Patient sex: M
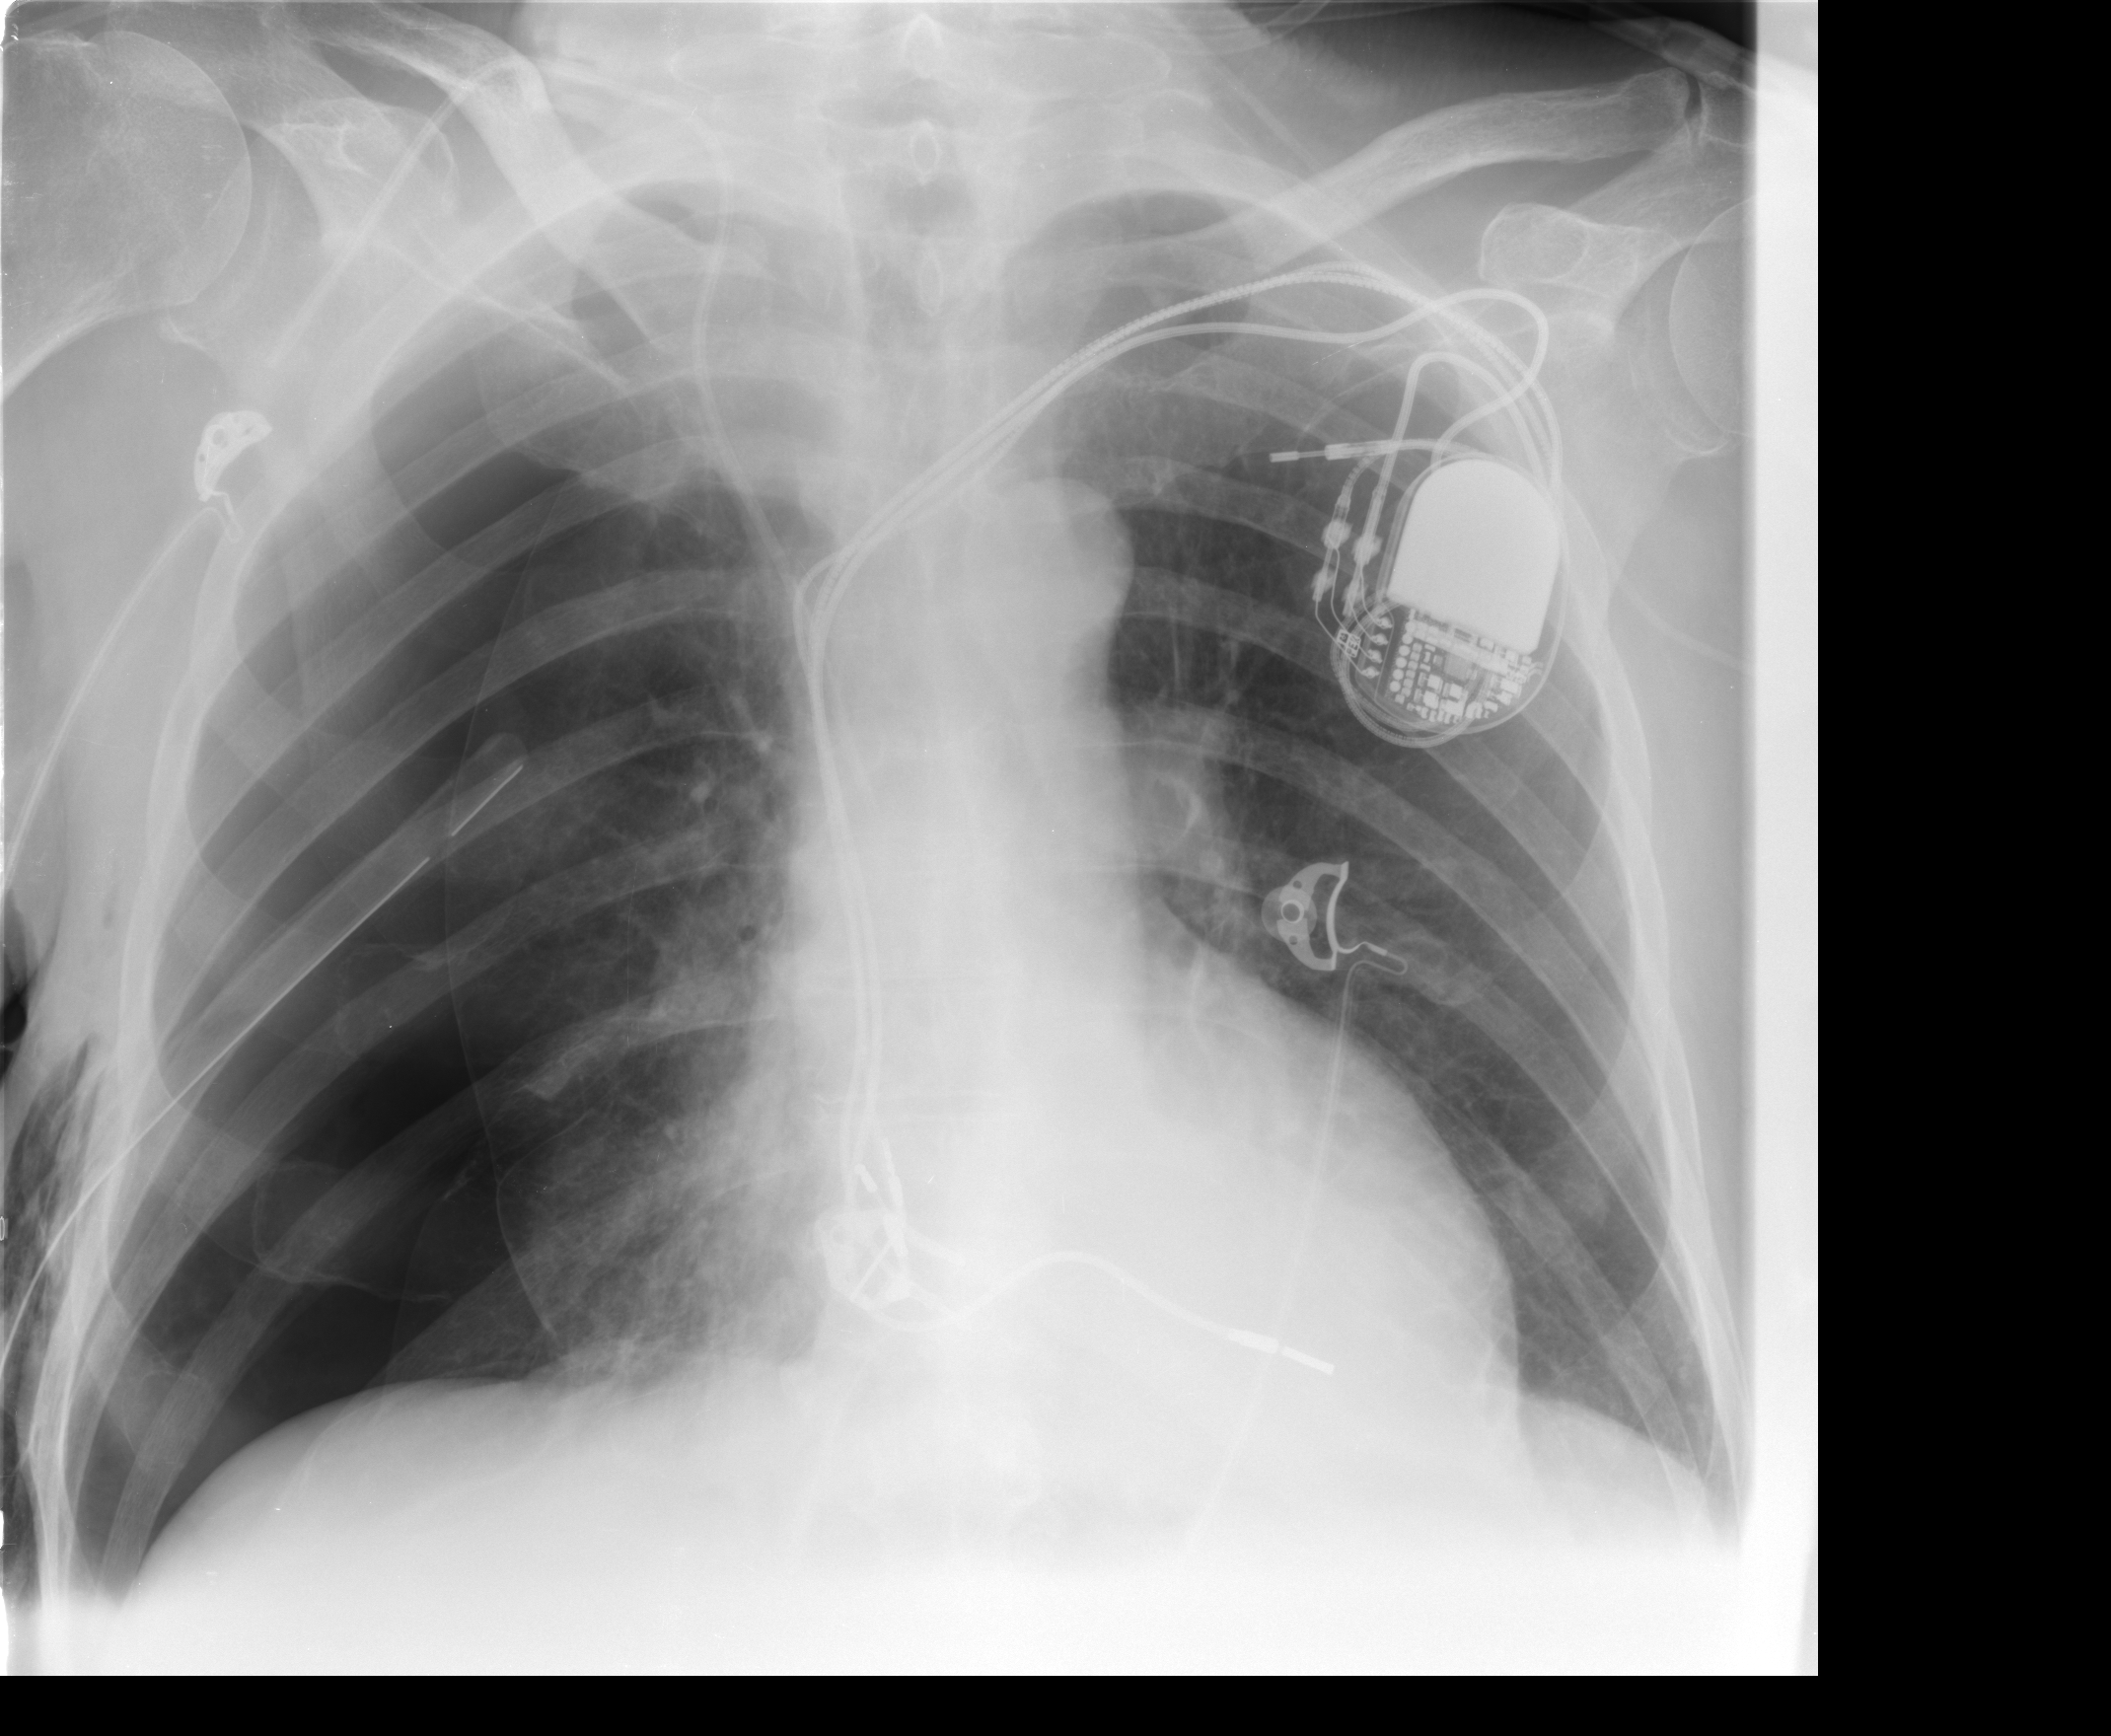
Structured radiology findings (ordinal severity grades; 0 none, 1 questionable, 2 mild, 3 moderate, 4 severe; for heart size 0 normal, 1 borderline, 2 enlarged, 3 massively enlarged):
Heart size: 0
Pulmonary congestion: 0
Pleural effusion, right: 0
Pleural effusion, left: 0
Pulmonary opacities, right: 0
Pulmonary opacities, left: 0
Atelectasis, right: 3
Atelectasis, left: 2